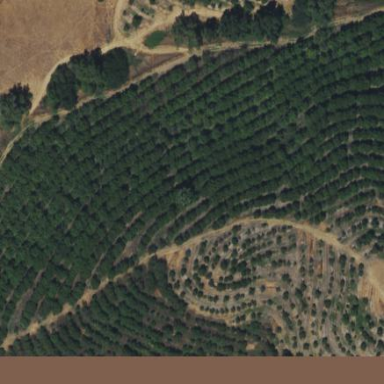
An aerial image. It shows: Orchard.